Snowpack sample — Buffalo Mountain, Silverthorne, Colorado, USA (1/25/25, 10:11 AM MST)
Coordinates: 39.6222, -106.1139
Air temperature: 22 °F
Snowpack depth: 110 cm
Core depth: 40 cm
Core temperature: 46.4 °F
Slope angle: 12°, slope face: 102°
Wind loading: high
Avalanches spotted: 0
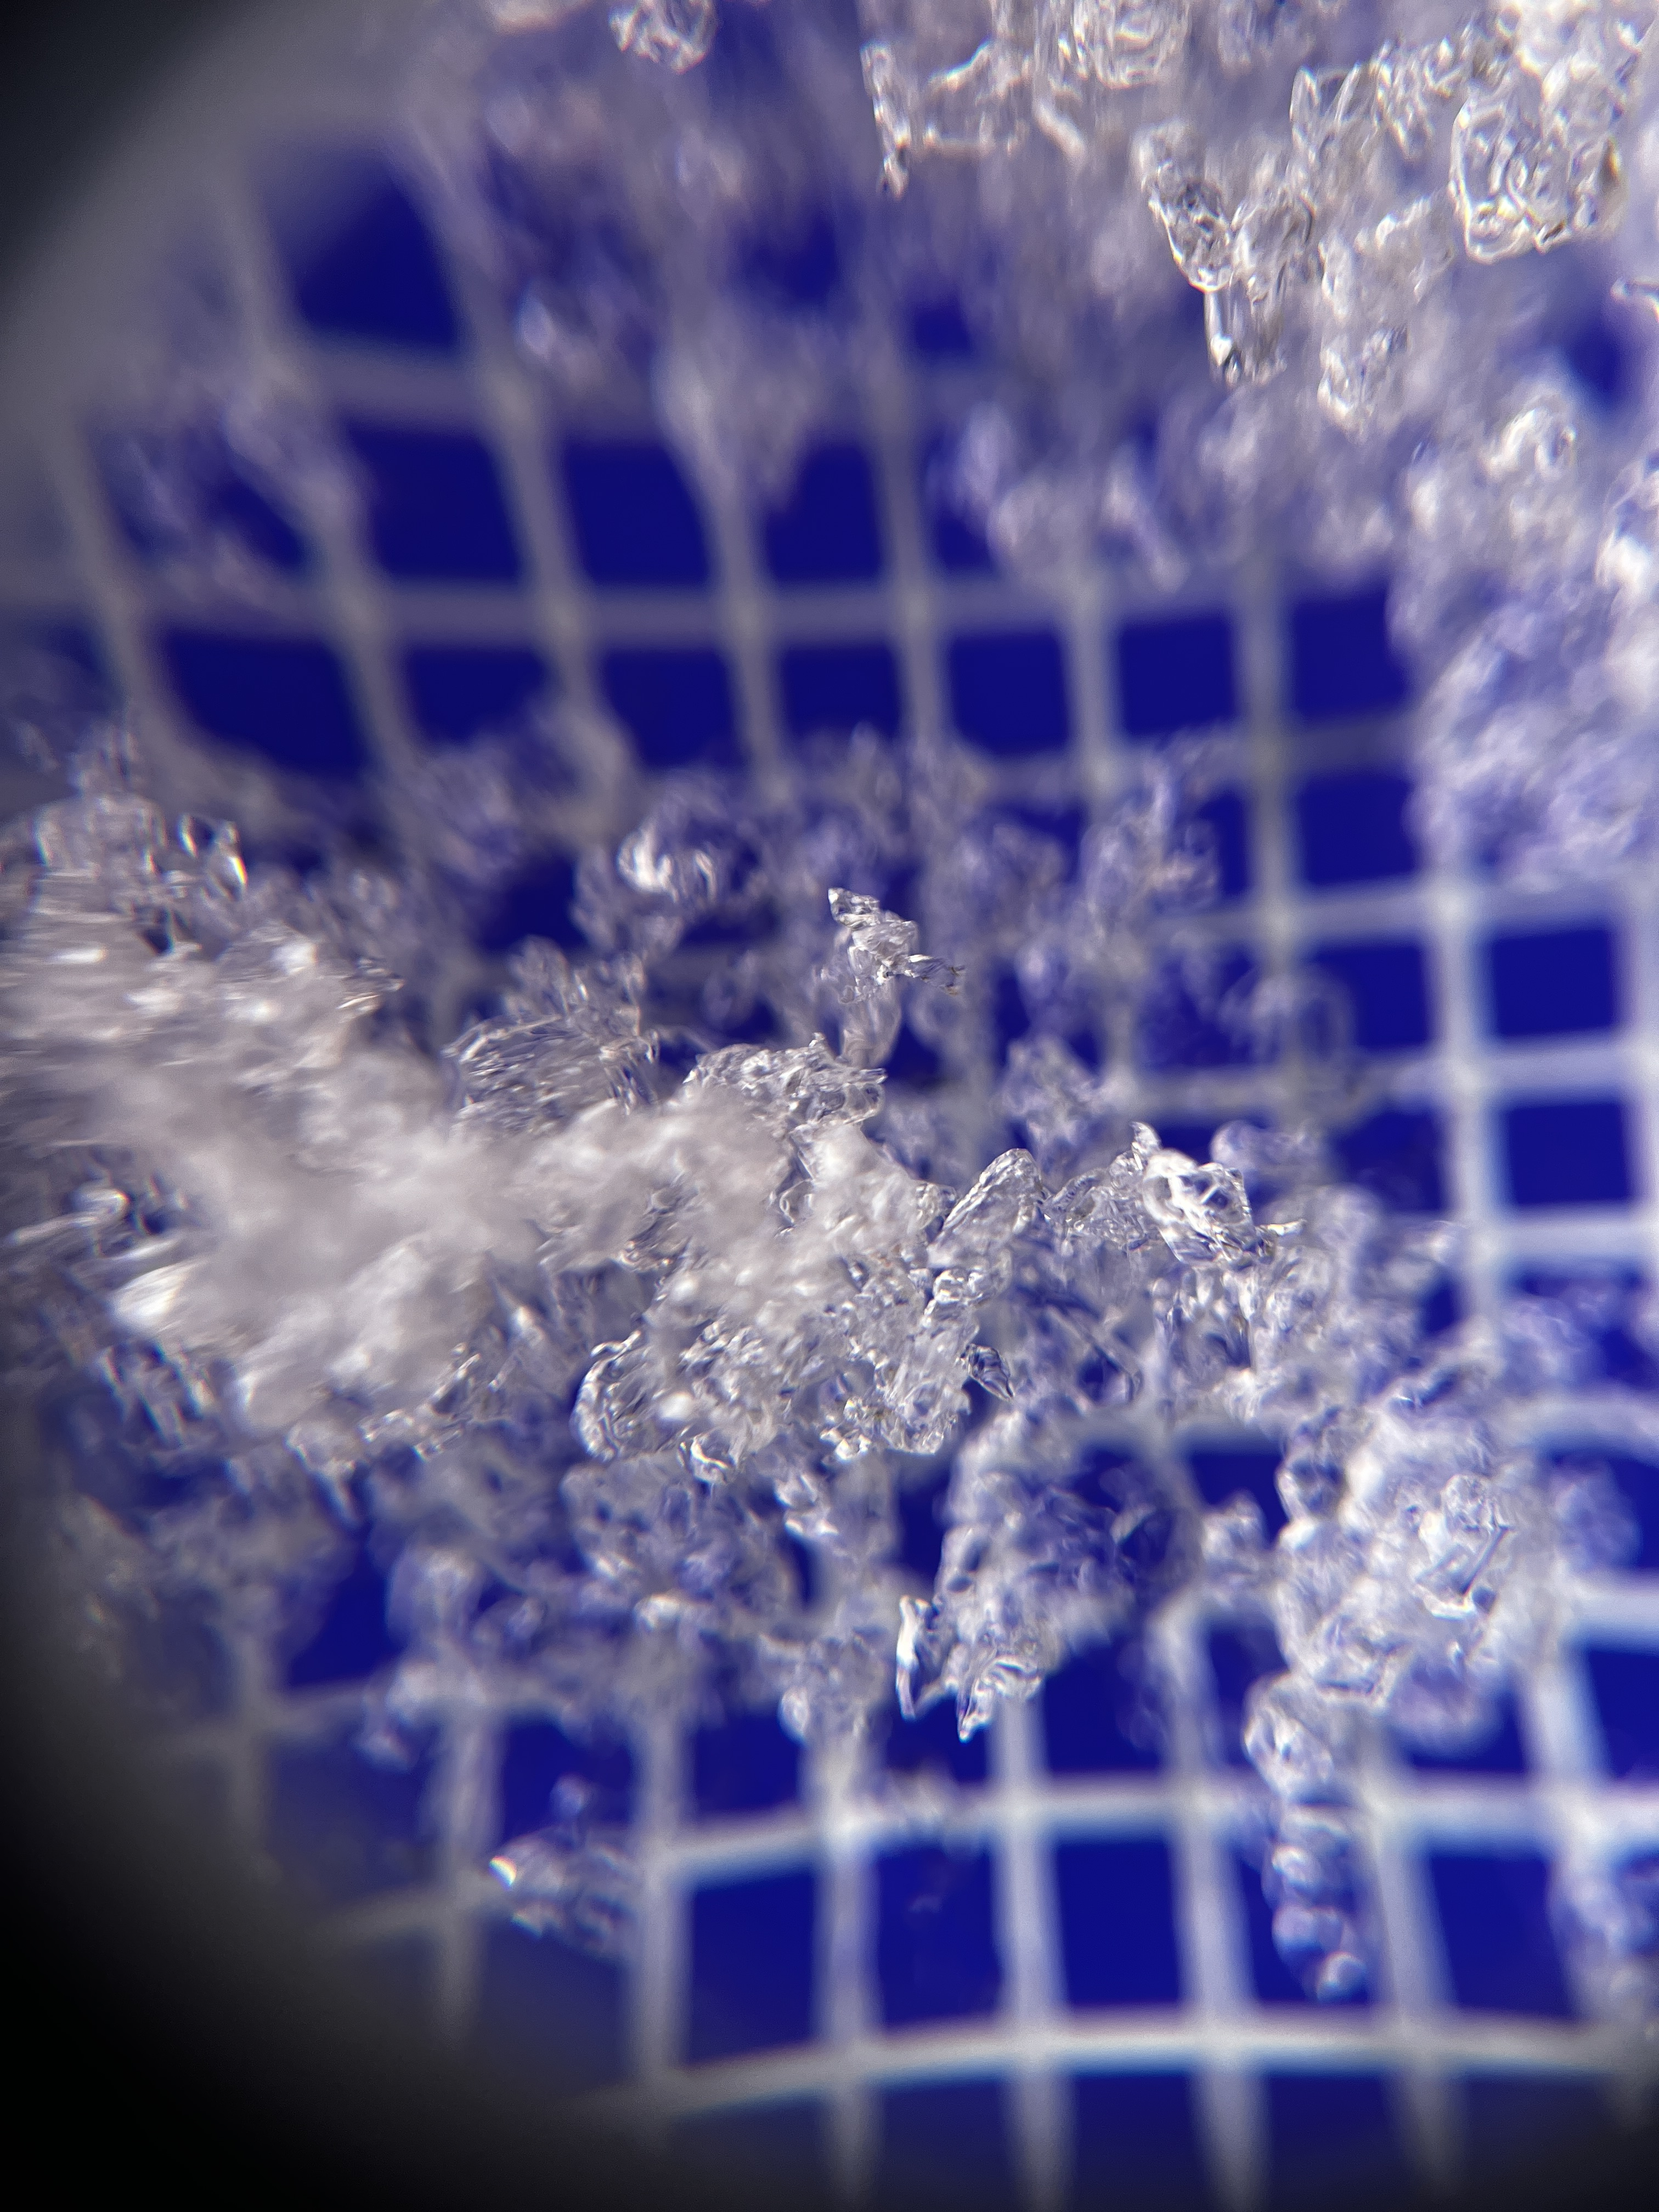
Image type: magnified_profile
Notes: No avalanches nearby, collected on the outskirts of a fire break 15 meters from the treeline, on way to Buffalo and Red Mountain